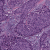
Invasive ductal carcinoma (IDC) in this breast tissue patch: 0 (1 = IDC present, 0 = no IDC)